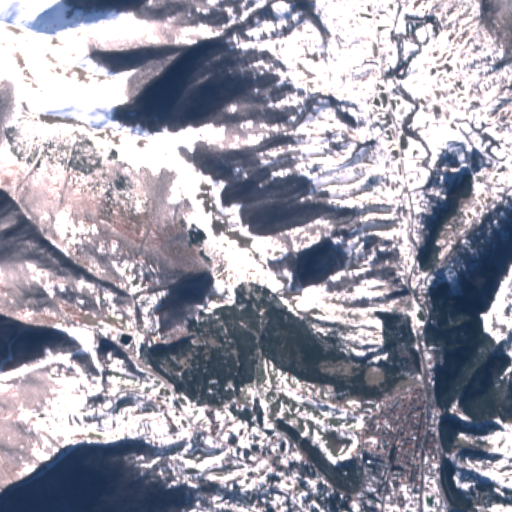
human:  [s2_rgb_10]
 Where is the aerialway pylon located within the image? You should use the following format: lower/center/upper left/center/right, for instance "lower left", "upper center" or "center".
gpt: The aerialway pylon is located in the lower left of the image.
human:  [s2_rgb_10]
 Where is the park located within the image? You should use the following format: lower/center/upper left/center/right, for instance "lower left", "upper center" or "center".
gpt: The park is located in the lower right of the image.
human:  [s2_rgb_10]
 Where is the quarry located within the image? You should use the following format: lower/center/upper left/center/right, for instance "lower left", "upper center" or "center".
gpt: There is no quarry in the image.